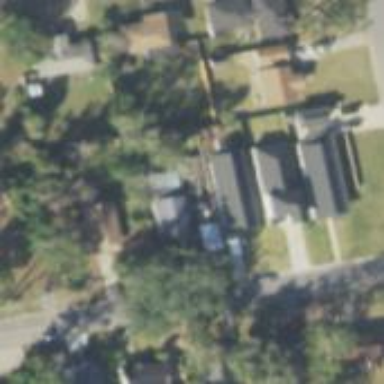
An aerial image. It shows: Single-family residential area.